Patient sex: M
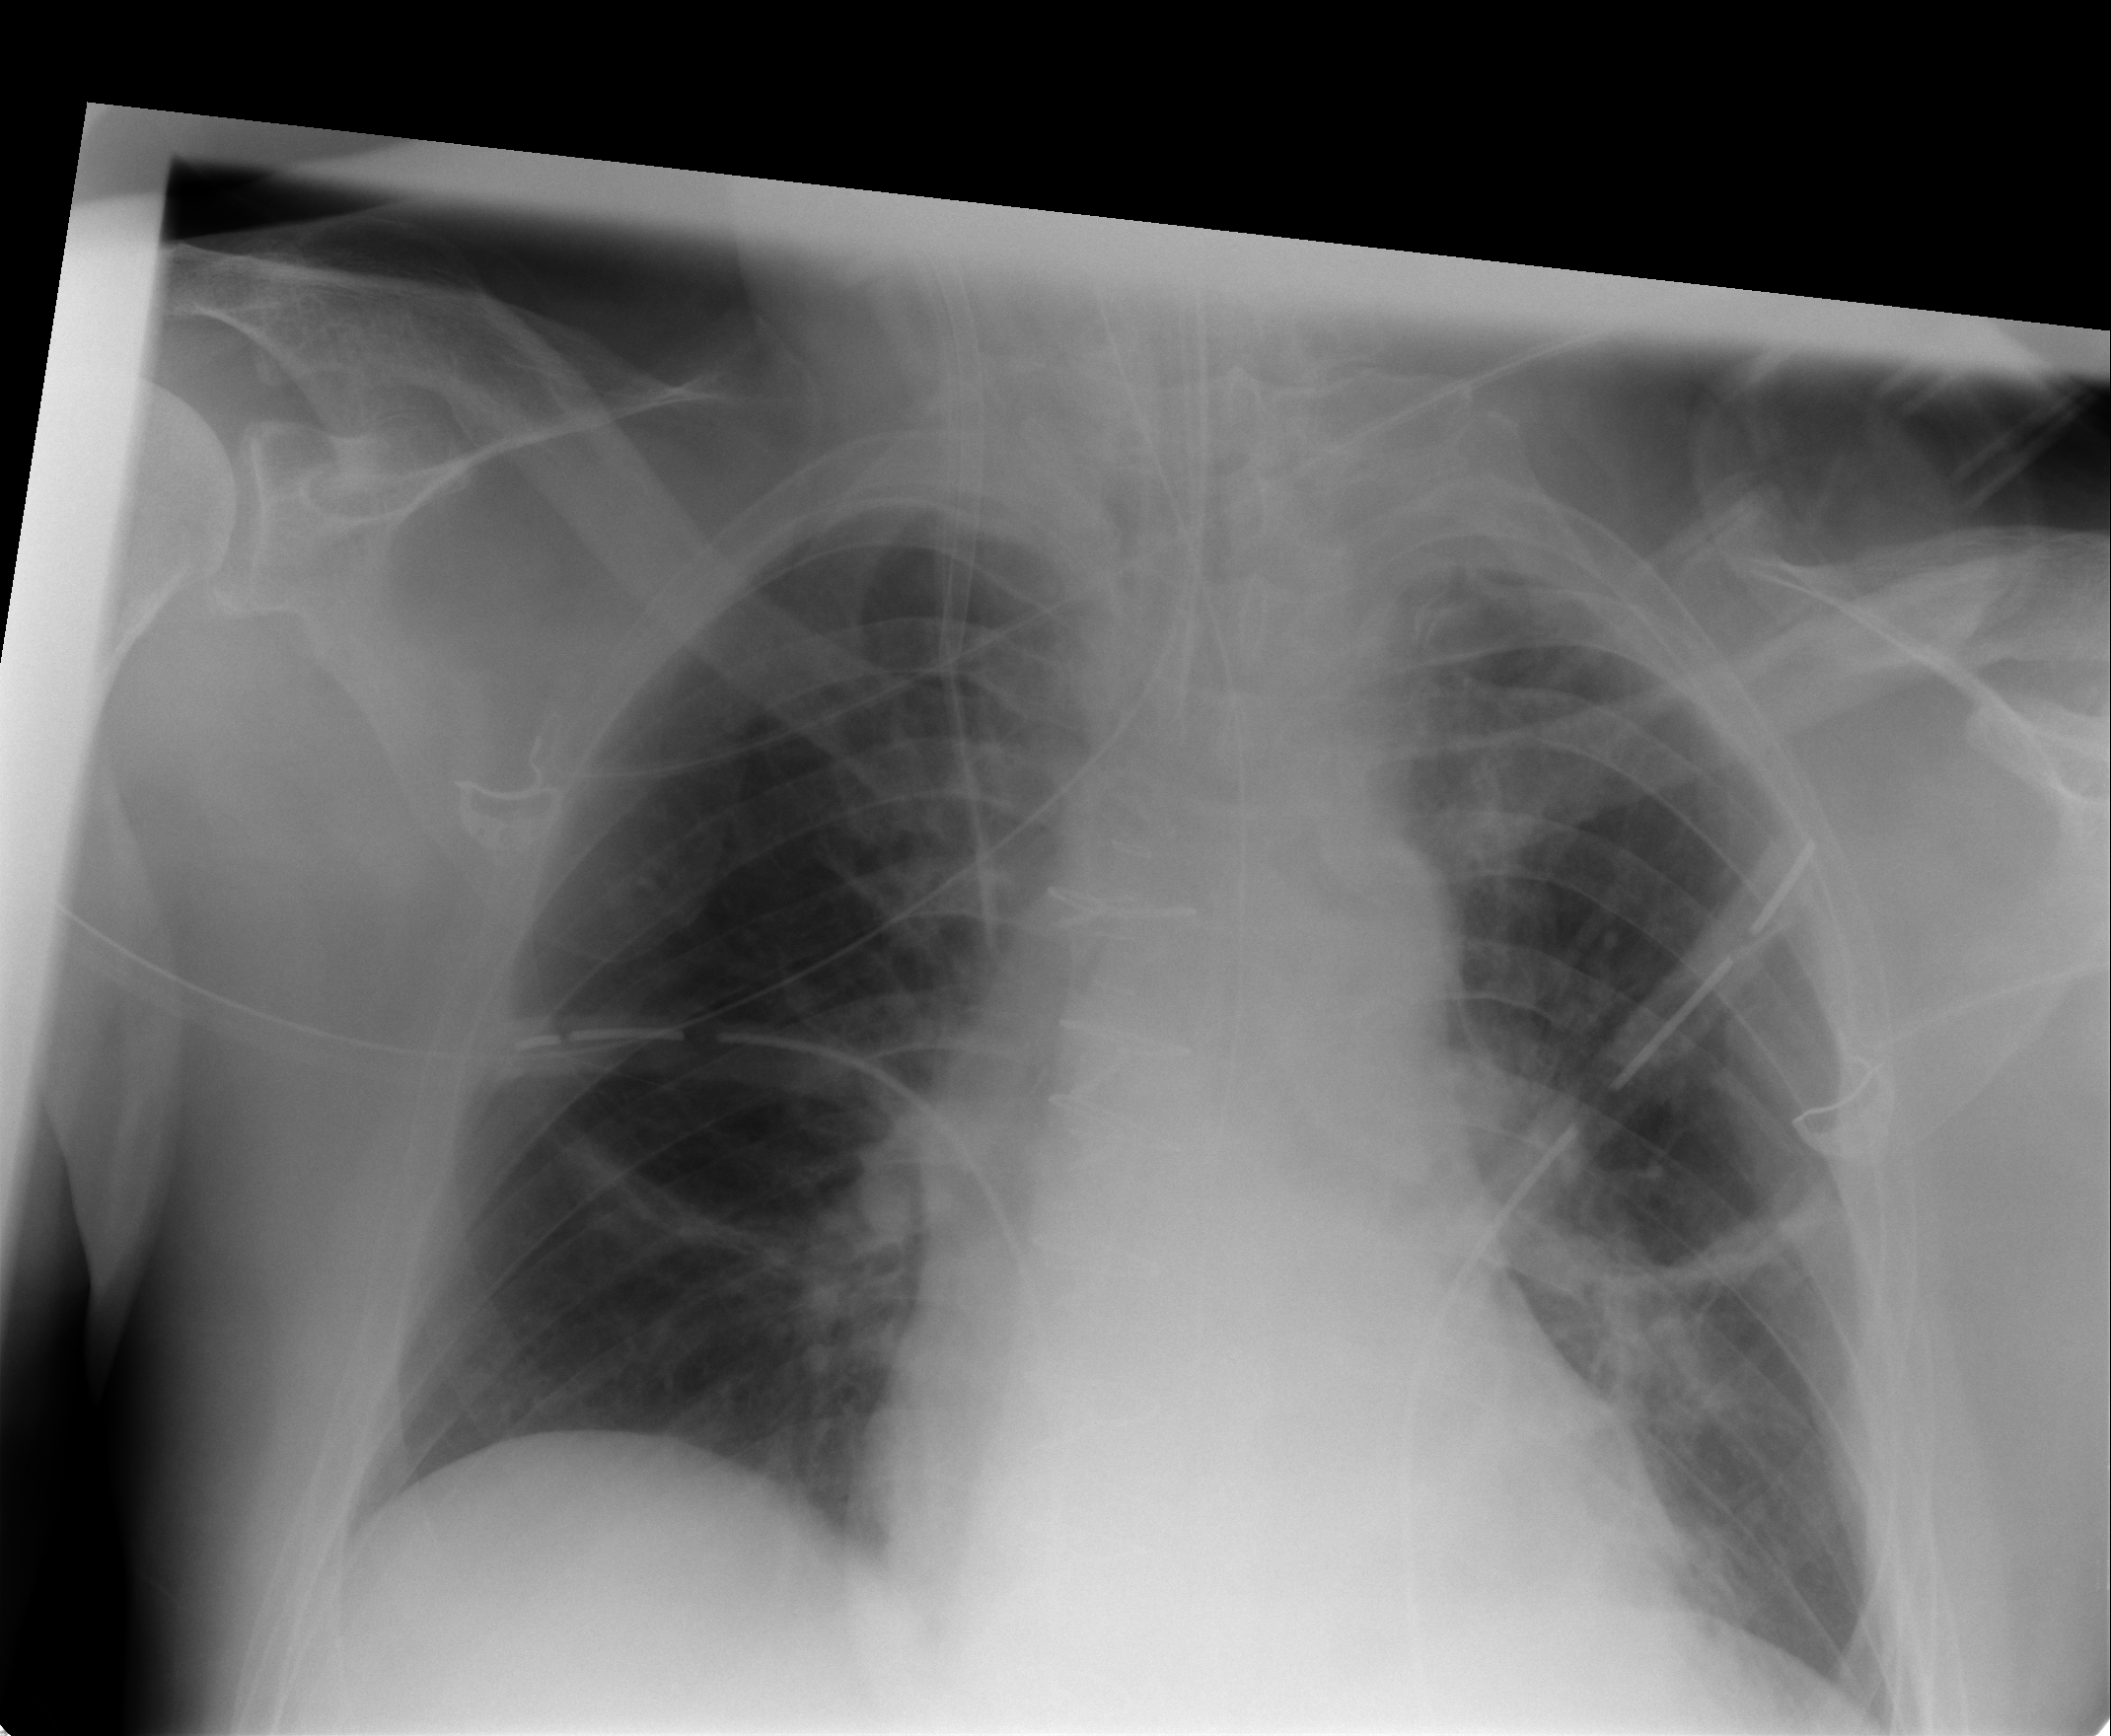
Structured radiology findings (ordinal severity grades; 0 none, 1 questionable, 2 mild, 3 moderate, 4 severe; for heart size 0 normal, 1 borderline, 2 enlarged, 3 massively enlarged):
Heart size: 0
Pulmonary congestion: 1
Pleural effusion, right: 0
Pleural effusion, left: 0
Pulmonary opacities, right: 0
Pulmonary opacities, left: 0
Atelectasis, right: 2
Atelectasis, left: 2